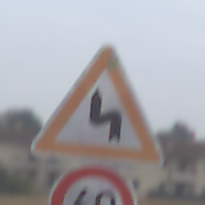
Verkehrszeichen: DoppelkurveZunaechstLinks
Zusatzzeichen unten: Geschwindigkeit60
Umgebung: Outdoor, Suburban
Tageszeit: Midday
Wetter: Overcast
Licht: Natural
Jahreszeit: NotSpecified
Kontrast: LowContrast